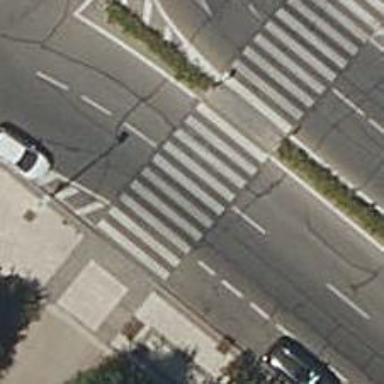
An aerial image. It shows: Uncontrolled zebra crossing on the road.